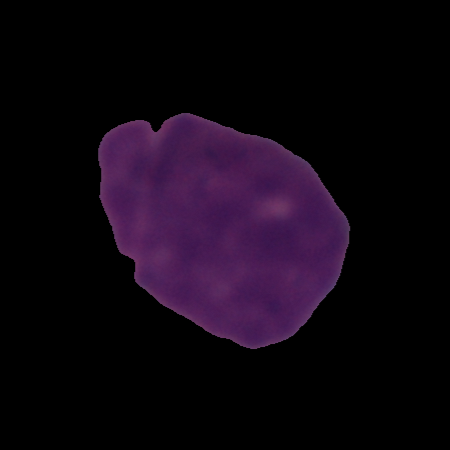
Label: cancer